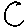
Label: moon